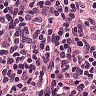
Metastatic tissue present: no